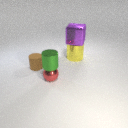
small red metal sphere in front of small brown rubber cylinder